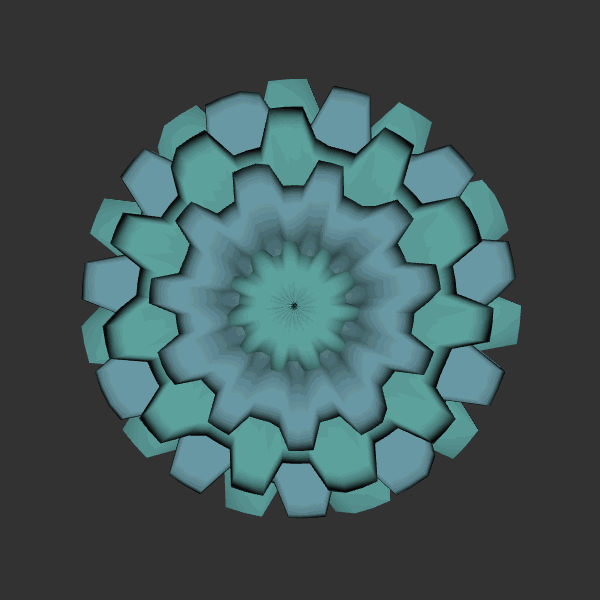
Background: dark